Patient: sex M, age 42
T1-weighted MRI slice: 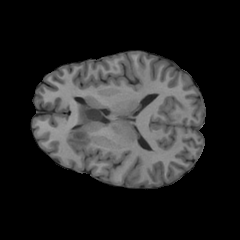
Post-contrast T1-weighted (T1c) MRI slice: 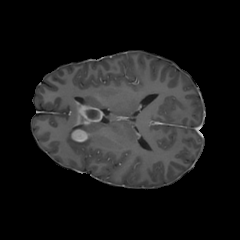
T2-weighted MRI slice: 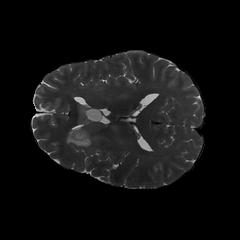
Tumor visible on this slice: yes
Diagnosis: Glioblastoma, IDH-wildtype
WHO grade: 4